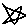
Label: star